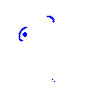
Particle: electron